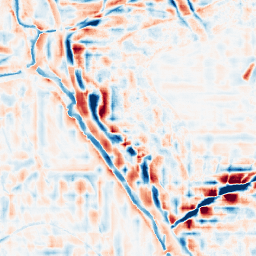
Category: wavelet
Decomposition family: wavelet_reverse_biorthogonal
Decomposition parameters: wavelet: rbio2.4
level: 4
Upsampling method: quartic
Upsampling parameters: scale: 8
Upsampling scale: 8